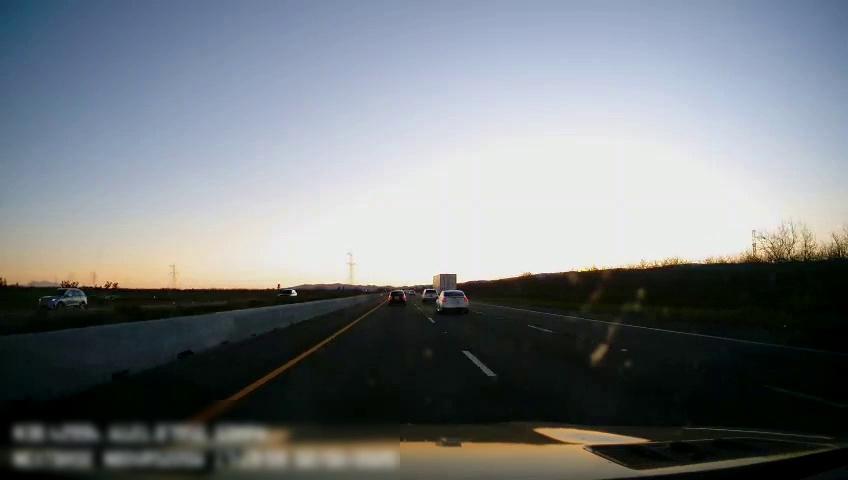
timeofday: Dusk/Dawn/Twilight
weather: Sunny
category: Drivable Space
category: Vehicles | SUV
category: Vehicles | Car
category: Vehicles | Truck
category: Vehicles | Car
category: Vehicles | SUV
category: Vehicles | Car
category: Lanes | Current Lane
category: Lanes | Alternate Lane
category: Lanes | Alternate Lane
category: Lanes | Alternate Lane